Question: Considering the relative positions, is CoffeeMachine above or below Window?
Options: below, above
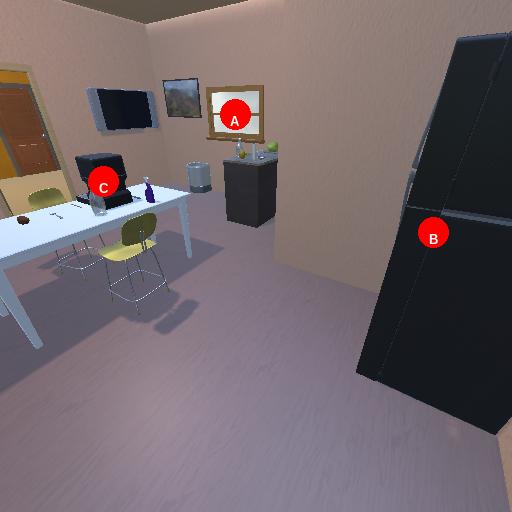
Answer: below